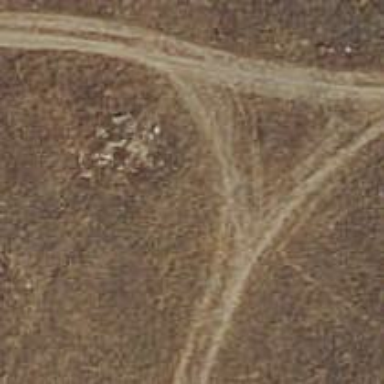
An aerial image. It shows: Unpaved track road.